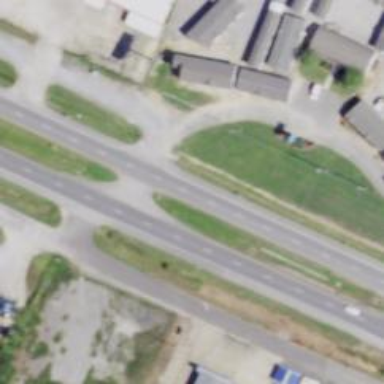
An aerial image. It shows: Primary highway with asphalt surface. It is dual carriageway.